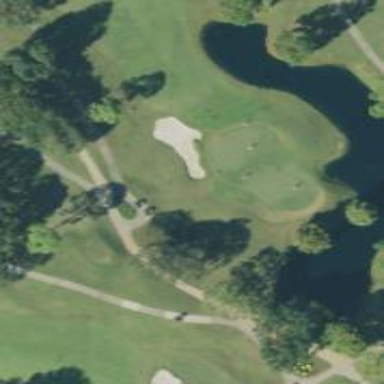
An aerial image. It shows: Water hazard in golf course. The hazard is natural water feature.